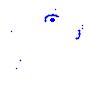
Particle: electron